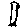
Label: tree